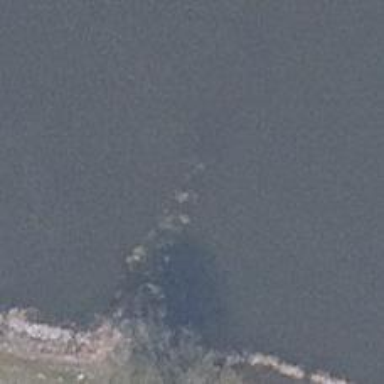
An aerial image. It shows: Breakwater structure.